Question: I am trying to make a SQL Login Form in VB.NET and it's not really working, well the form is loading but when i click Log in then it just crashes with an exception. Can someone tell me how to fix this?
Code:
'''
Imports System.Data.SqlClient
Public Class Form1
Private Sub BTN_LOGIN_Click(sender As Object, e As EventArgs) Handles BTN_LOGIN.Click
Dim connection As New SqlConnection("Server= (localdb)\MSSQLLocalDB; Database = TestDB; Integrated Security = true")
Dim command As New SqlCommand("select * from Table where Username = @username and Password = @password", connection)
Dim reg As New SqlCommand("INSERT INTO Table (username, password) VALUES (@username, @password)")
command.Parameters.Add("@username", SqlDbType.VarChar).Value = TextBoxUsername.Text
command.Parameters.Add("@password", SqlDbType.VarChar).Value = TextBoxPassword.Text
Dim adapter As New SqlDataAdapter(command)
Dim data As New DataTable()
adapter.Fill(data)
adapter.Dispose()
If data.Rows.Count() <= 0 Then
MessageBox.Show("Username Or Password Are Invalid")
Else
MessageBox.Show("Login Successfully")
Dim frm As New Form2()
Me.Hide()
frm.Show()
End If
End Sub
Private Sub BTN_CANCEL_Click(sender As Object, e As EventArgs) Handles BTN_CANCEL.Click
Me.Close()
End Sub
End Class
'''
Also the table is fine. Just don't talk about the table

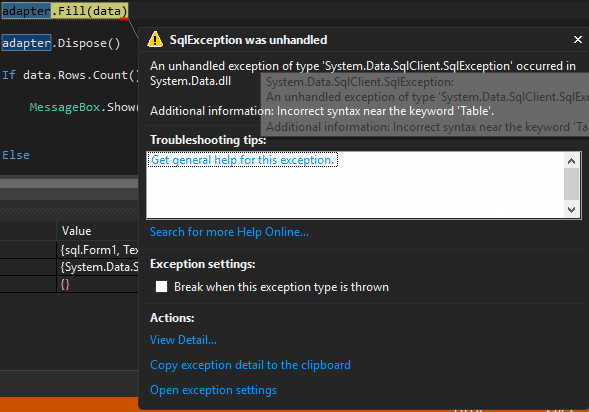
Answer: The exception states it: . Is the name of the table really 'Table'? That is a reserved keyword. If it is the name you should consider to change it. But if you must use this name you need to embed it in square backets:
'''
Dim command As New SqlCommand("SELECT * FROM [Table] where Username = @username and Password = @password", connection)
'''